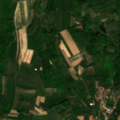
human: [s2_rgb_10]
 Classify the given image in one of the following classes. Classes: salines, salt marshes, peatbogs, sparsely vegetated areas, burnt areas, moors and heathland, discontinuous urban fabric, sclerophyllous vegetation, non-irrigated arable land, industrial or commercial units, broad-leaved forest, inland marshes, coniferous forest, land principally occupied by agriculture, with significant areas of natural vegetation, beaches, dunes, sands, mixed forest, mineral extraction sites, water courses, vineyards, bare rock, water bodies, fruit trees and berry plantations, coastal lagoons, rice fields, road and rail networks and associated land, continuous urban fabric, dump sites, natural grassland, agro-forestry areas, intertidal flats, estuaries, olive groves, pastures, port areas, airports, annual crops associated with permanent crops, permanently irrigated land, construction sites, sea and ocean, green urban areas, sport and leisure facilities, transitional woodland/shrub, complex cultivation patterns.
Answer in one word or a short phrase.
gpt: pastures, complex cultivation patterns, broad-leaved forest, transitional woodland/shrub